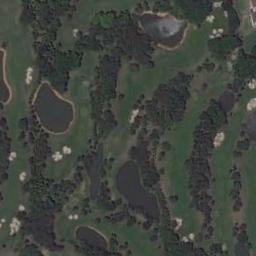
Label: golf_course